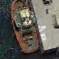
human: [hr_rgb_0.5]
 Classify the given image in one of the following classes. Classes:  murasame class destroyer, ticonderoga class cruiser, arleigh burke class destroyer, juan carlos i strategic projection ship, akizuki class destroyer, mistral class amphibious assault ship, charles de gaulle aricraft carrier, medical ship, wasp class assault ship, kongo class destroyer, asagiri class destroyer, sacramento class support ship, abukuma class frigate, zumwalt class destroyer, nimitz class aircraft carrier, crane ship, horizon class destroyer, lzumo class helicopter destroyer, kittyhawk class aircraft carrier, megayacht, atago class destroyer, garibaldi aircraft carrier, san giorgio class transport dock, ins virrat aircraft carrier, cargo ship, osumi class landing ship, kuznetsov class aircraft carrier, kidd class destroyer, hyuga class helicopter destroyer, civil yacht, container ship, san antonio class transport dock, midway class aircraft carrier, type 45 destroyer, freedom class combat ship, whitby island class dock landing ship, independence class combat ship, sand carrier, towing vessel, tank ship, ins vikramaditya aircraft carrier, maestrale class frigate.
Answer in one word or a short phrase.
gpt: Towing vessel